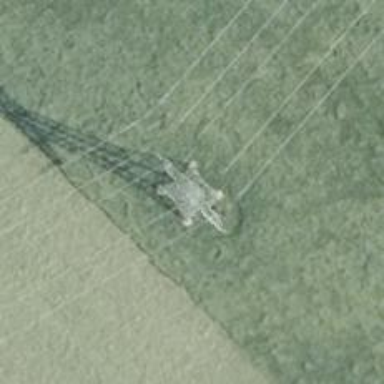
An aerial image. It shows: Power tower.